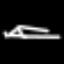
Label: pencil